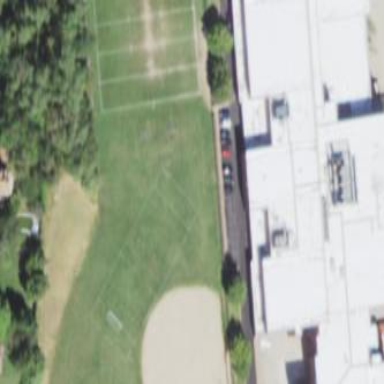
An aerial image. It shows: Baseball pitch for leisure and sports activities.